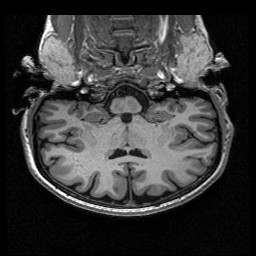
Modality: T1w
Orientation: sagittal
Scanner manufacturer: siemens
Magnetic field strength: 3 T
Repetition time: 2.53 s
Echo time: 0.00267 s